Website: lowes
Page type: customer-info-address
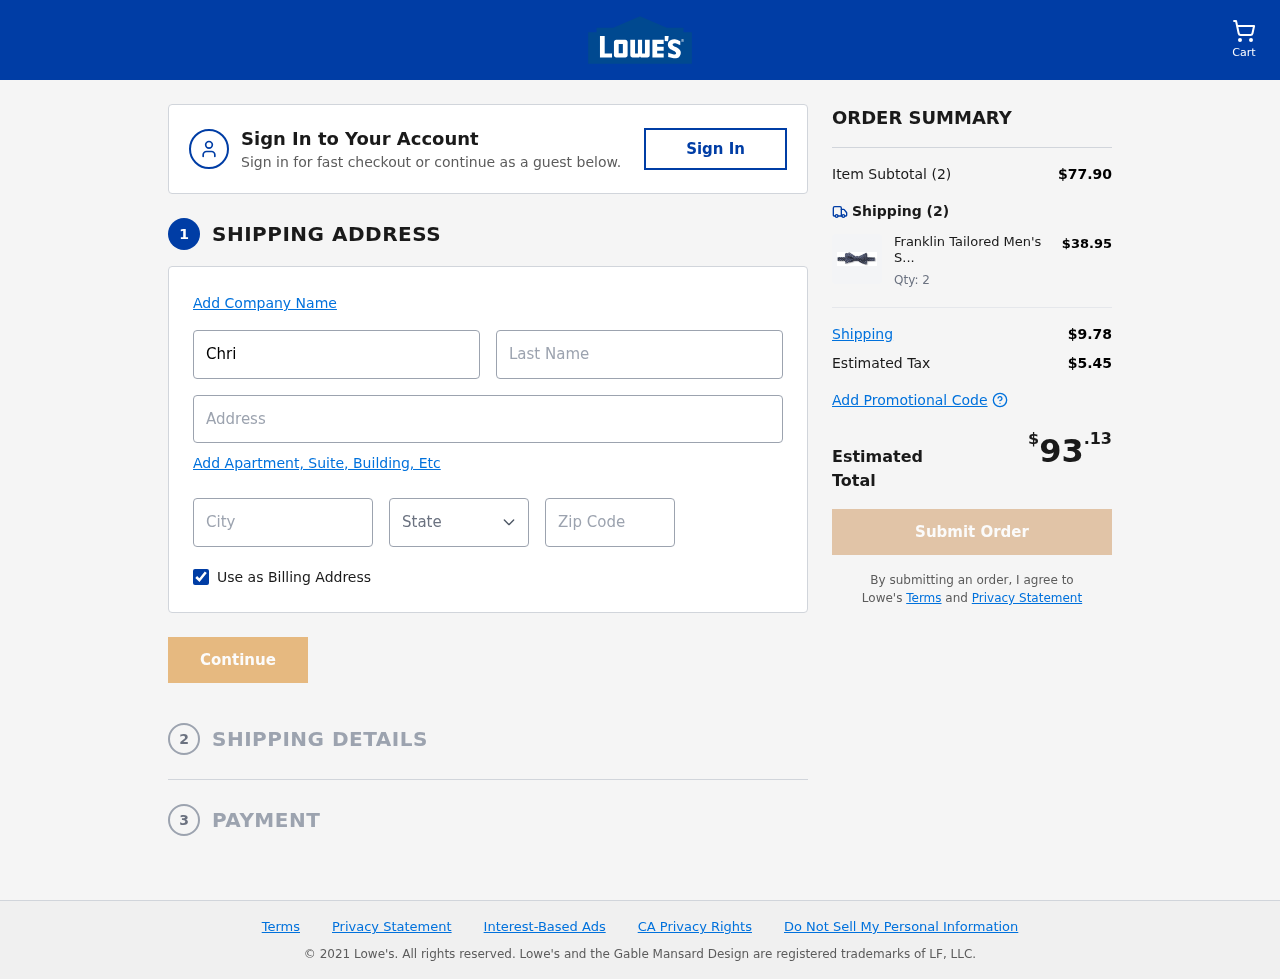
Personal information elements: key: PII_CITY
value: Walkerfort
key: PII_FIRSTNAME
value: Christina
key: PII_LASTNAME
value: Taylor
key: PII_POSTCODE
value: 95687
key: PII_STATE_ABBR
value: WI
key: PII_STREET
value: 373 Munoz Corners Apt. 203
Product elements: key: PRODUCT1_NAME
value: Franklin Tailored Men's Square Bow Tie, Navy
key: PRODUCT1_PRICE
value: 38.95
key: PRODUCT1_QUANTITY
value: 2
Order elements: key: ORDER_NUM_ITEMS
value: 2
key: ORDER_SUBTOTAL
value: $77.90
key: ORDER_NUM_ITEMS2
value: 2
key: ORDER_SHIPPING_COST
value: $9.78
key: ORDER_TAX
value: $5.45
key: ORDER_TOTAL
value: $93.13